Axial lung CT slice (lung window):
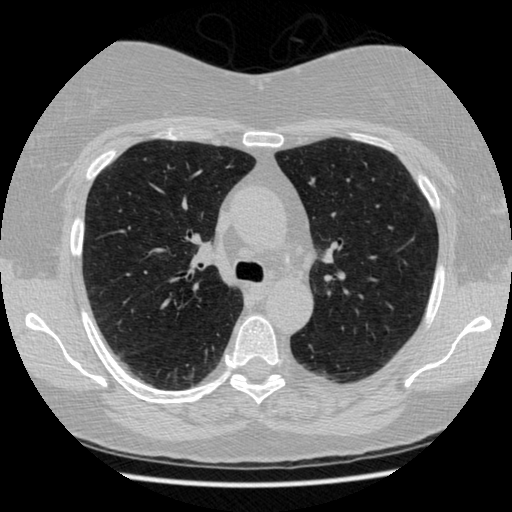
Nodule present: no